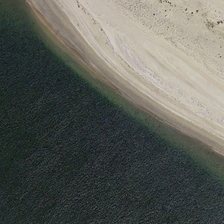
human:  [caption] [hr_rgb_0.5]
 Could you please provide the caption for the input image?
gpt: yellow beach is near a piece of dark green ocean .

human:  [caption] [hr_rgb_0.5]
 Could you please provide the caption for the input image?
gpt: the water to the beach against big white waves .

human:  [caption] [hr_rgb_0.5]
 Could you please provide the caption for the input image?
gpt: the sea beat the white spray on the beach .

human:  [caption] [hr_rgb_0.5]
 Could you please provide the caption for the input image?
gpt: yellow beach is near a piece of dark green ocean .

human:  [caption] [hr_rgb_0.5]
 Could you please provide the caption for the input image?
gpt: the sea beat the white spray on the beach .